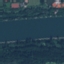
Land use / land cover: River